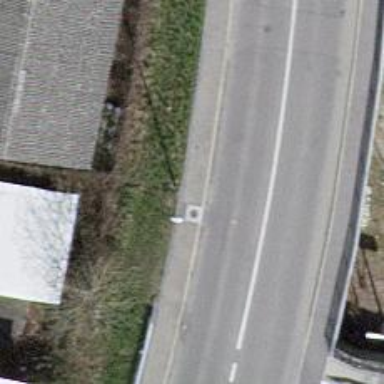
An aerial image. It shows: Sidewalk along the footway.